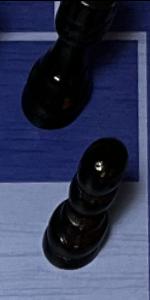
Label: Pawn_Black